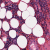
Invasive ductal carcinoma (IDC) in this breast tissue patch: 0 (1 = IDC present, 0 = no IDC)